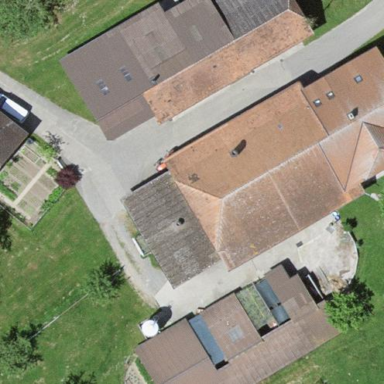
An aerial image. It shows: Farmyard area.